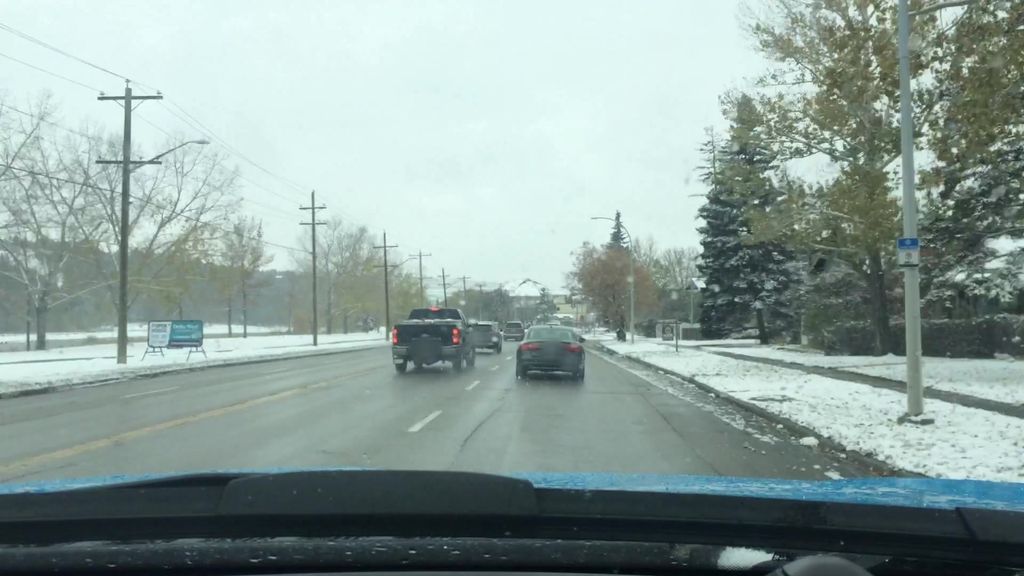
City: calgary